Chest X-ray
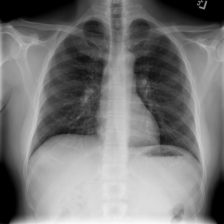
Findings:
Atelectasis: negative
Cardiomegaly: negative
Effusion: negative
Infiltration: negative
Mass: negative
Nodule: negative
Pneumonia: negative
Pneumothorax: negative
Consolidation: negative
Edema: negative
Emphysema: negative
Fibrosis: negative
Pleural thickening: negative
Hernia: negative